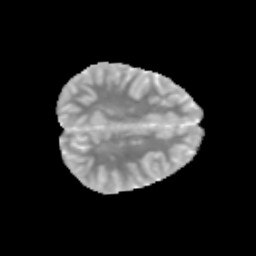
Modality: MD
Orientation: axial
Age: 11
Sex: male
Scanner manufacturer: siemens
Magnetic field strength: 3 T
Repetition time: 3.8 s
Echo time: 0.07 s